Question: I have an in my symfony project concerning to persist two entities: 'Stockage.php' and 'Equipements.php'.
The relation between these entites is a .
This is the code for 'Stockage.php':
'''
class Stockage
{
/**
* @var integer
*
* @ORM\Column(name="id", type="integer", nullable=false)
* @ORM\Id
* @ORM\GeneratedValue(strategy="IDENTITY")
*/
private $id;
/**
* @var string
*
* @ORM\Column(name="nameStockage", type="string", length=150, nullable=true)
*/
private $nameStockage;
/**
* @var Equipements
*
* @ORM\ManyToOne(targetEntity="Equipements", inversedBy="stockage", cascade={"persist"})
* @ORM\JoinColumns({
* @ORM\JoinColumn(name="equipements_id", referencedColumnName="id")
* })
*/
private $equipements;
/**
* Constructor
*/
public function __construct()
{
$this->equipements = new \Doctrine\Common\Collections\ArrayCollection();
}
public function __toString()
{
return $this->nameStockage;
}
/* ... getters and setters for id and name */
/**
* Set equipements
*
* @param \MySpace\MyBundle\Entity\Equipements $equipements
* @return Stockage
*/
public function setEquipements(\MySpace\MyBundle\Entity\Equipements $equipements)
{
$this->equipements[] = $equipements;
return $this;
}
/**
* Get equipements
*
* @return \MySpace\MyBundle\Entity\Equipements
*/
public function getEquipements()
{
return $this->equipements;
}
}
'''
This is the code for 'Equipements.php':
class Equipements
'''
{
/**
* @var integer
*
* @ORM\Column(name="id", type="integer", nullable=false)
* @ORM\Id
* @ORM\GeneratedValue(strategy="IDENTITY")
*/
private $id;
/**
* @var string
*
* @ORM\Column(name="nameEquipement", type="string", length=150, nullable=false)
*/
private $nameEquipement;
/**
* @var \Doctrine\Common\Collections\Collection
*
* @ORM\OneToMany(targetEntity="Stockage", mappedBy="equipements", cascade={"persist"})
*/
private $stockage;
/**
* Constructor
*/
public function __construct()
{
$this->stockage = new \Doctrine\Common\Collections\ArrayCollection();
}
public function __toString()
{
return $this->nameEquipement;
}
/* ... getters and setters for id and nameEquipement */
/**
* Set stockage
*
* @param \MySpace\MyBundle\Entity\Stockage $stockage
*
* @return Equipements
*/
public function setStockage(\MySpace\MyBundle\Entity\Stockage $stockage = null)
{
$this->stockage = $stockage;
return $this;
}
/**
* Get stockage
*
* @return \MySpace\MyBundle\Entity\Stockage
*/
public function getStockage()
{
return $this->stockage;
}
public function addStockage(Stockage $stockage)
{
if (!$this->stockage->contains($stockage)) {
$this->stockage->add($stockage);
}
}
}
'''
When I add a Stockage element, I can add an Equipement element, so this is the embed form :
'''
public function buildForm(FormBuilderInterface $builder, array $options)
{
$builder
->add('nameStockage')
->add('equipements', 'collection', array(
'label' => false,
'type' => new EquipementsType(),
'allow_add' => true,
'by_reference' => false,
))
;
}
/**
* @param OptionsResolverInterface $resolver
*/
public function setDefaultOptions(OptionsResolverInterface $resolver)
{
$resolver->setDefaults(array(
'data_class' => 'MySpace\MyBundle\Entity\Stockage'
));
}
/**
* @return string
*/
public function getName()
{
return 'mySpace_myBundle_stockage';
}
'''
When I submit my form I have this :
> Argument 1 passed to MySpace/MyBundle/Entity/Stockage::setEquipements
must be an instance of MySpace\MyBundle\Entity\Equipements, instance
of Doctrine\Common\Collections\ArrayCollection given, called in
C:\wamp\www\MyAppendor\symfony\symfony\src\Symfony\Component\PropertyAccess\PropertyAccessor.php
on line 410 and defined',
'C:\wamp\www\MyApp\src\MySpace\MyBundle\Entity\Stockage.php',
'128', array('this' => object(Stockage))) in
src/MySpace/MyBundle/Entity/Stockage.php at line 128
The line in 'Stockage.php' is this one : 'public function setEquipements(\MySpace\MyBundle\Entity\Equipements $equipements)'
Someone could help? Symfony need to have a return of a collection right?
---
## EDIT
I have an entity 'Equipements.php' who could belong to a 'Stockage.php' or a 'Generator.php' but an equipement .

So when I would like to add an equipement I need to add the particularities of Stockage too if the equipement is a stockage, or the particularities of generator if the equipement is a generator. That's why I had to embed the 'EquipementType.php' (collection) in 'StockageType.php' or 'GeneratorType.php'.
<URL>
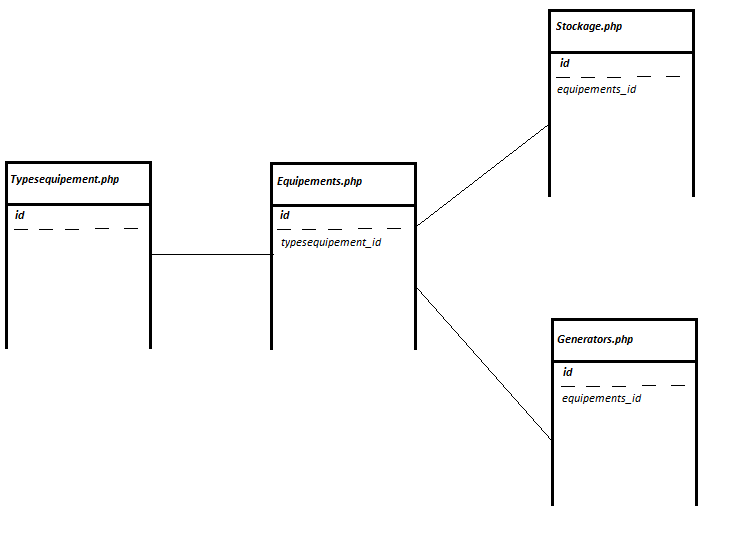
Answer: You have to fix the 'Equipements::setStockage()' method, like this:
'''
/**
* Set stockages
*
* @param ArrayCollection $stockage
*
* @return Equipements
*/
public function setStockages(ArrayCollection $stockage)
{
$this->stockage = $stockage;
return $this;
}
'''